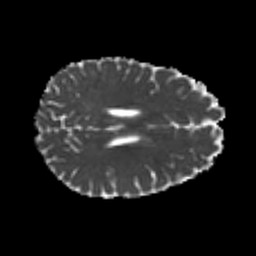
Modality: MD
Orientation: axial
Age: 22
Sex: male
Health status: healthy
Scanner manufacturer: philips
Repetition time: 7.383 s
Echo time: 0.08599 s